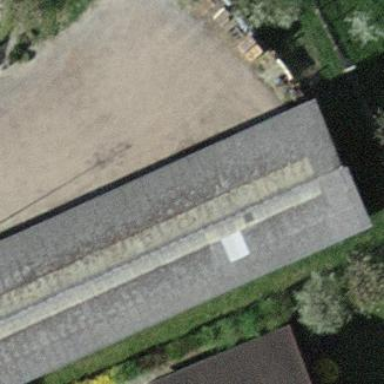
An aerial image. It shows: Rural barn.